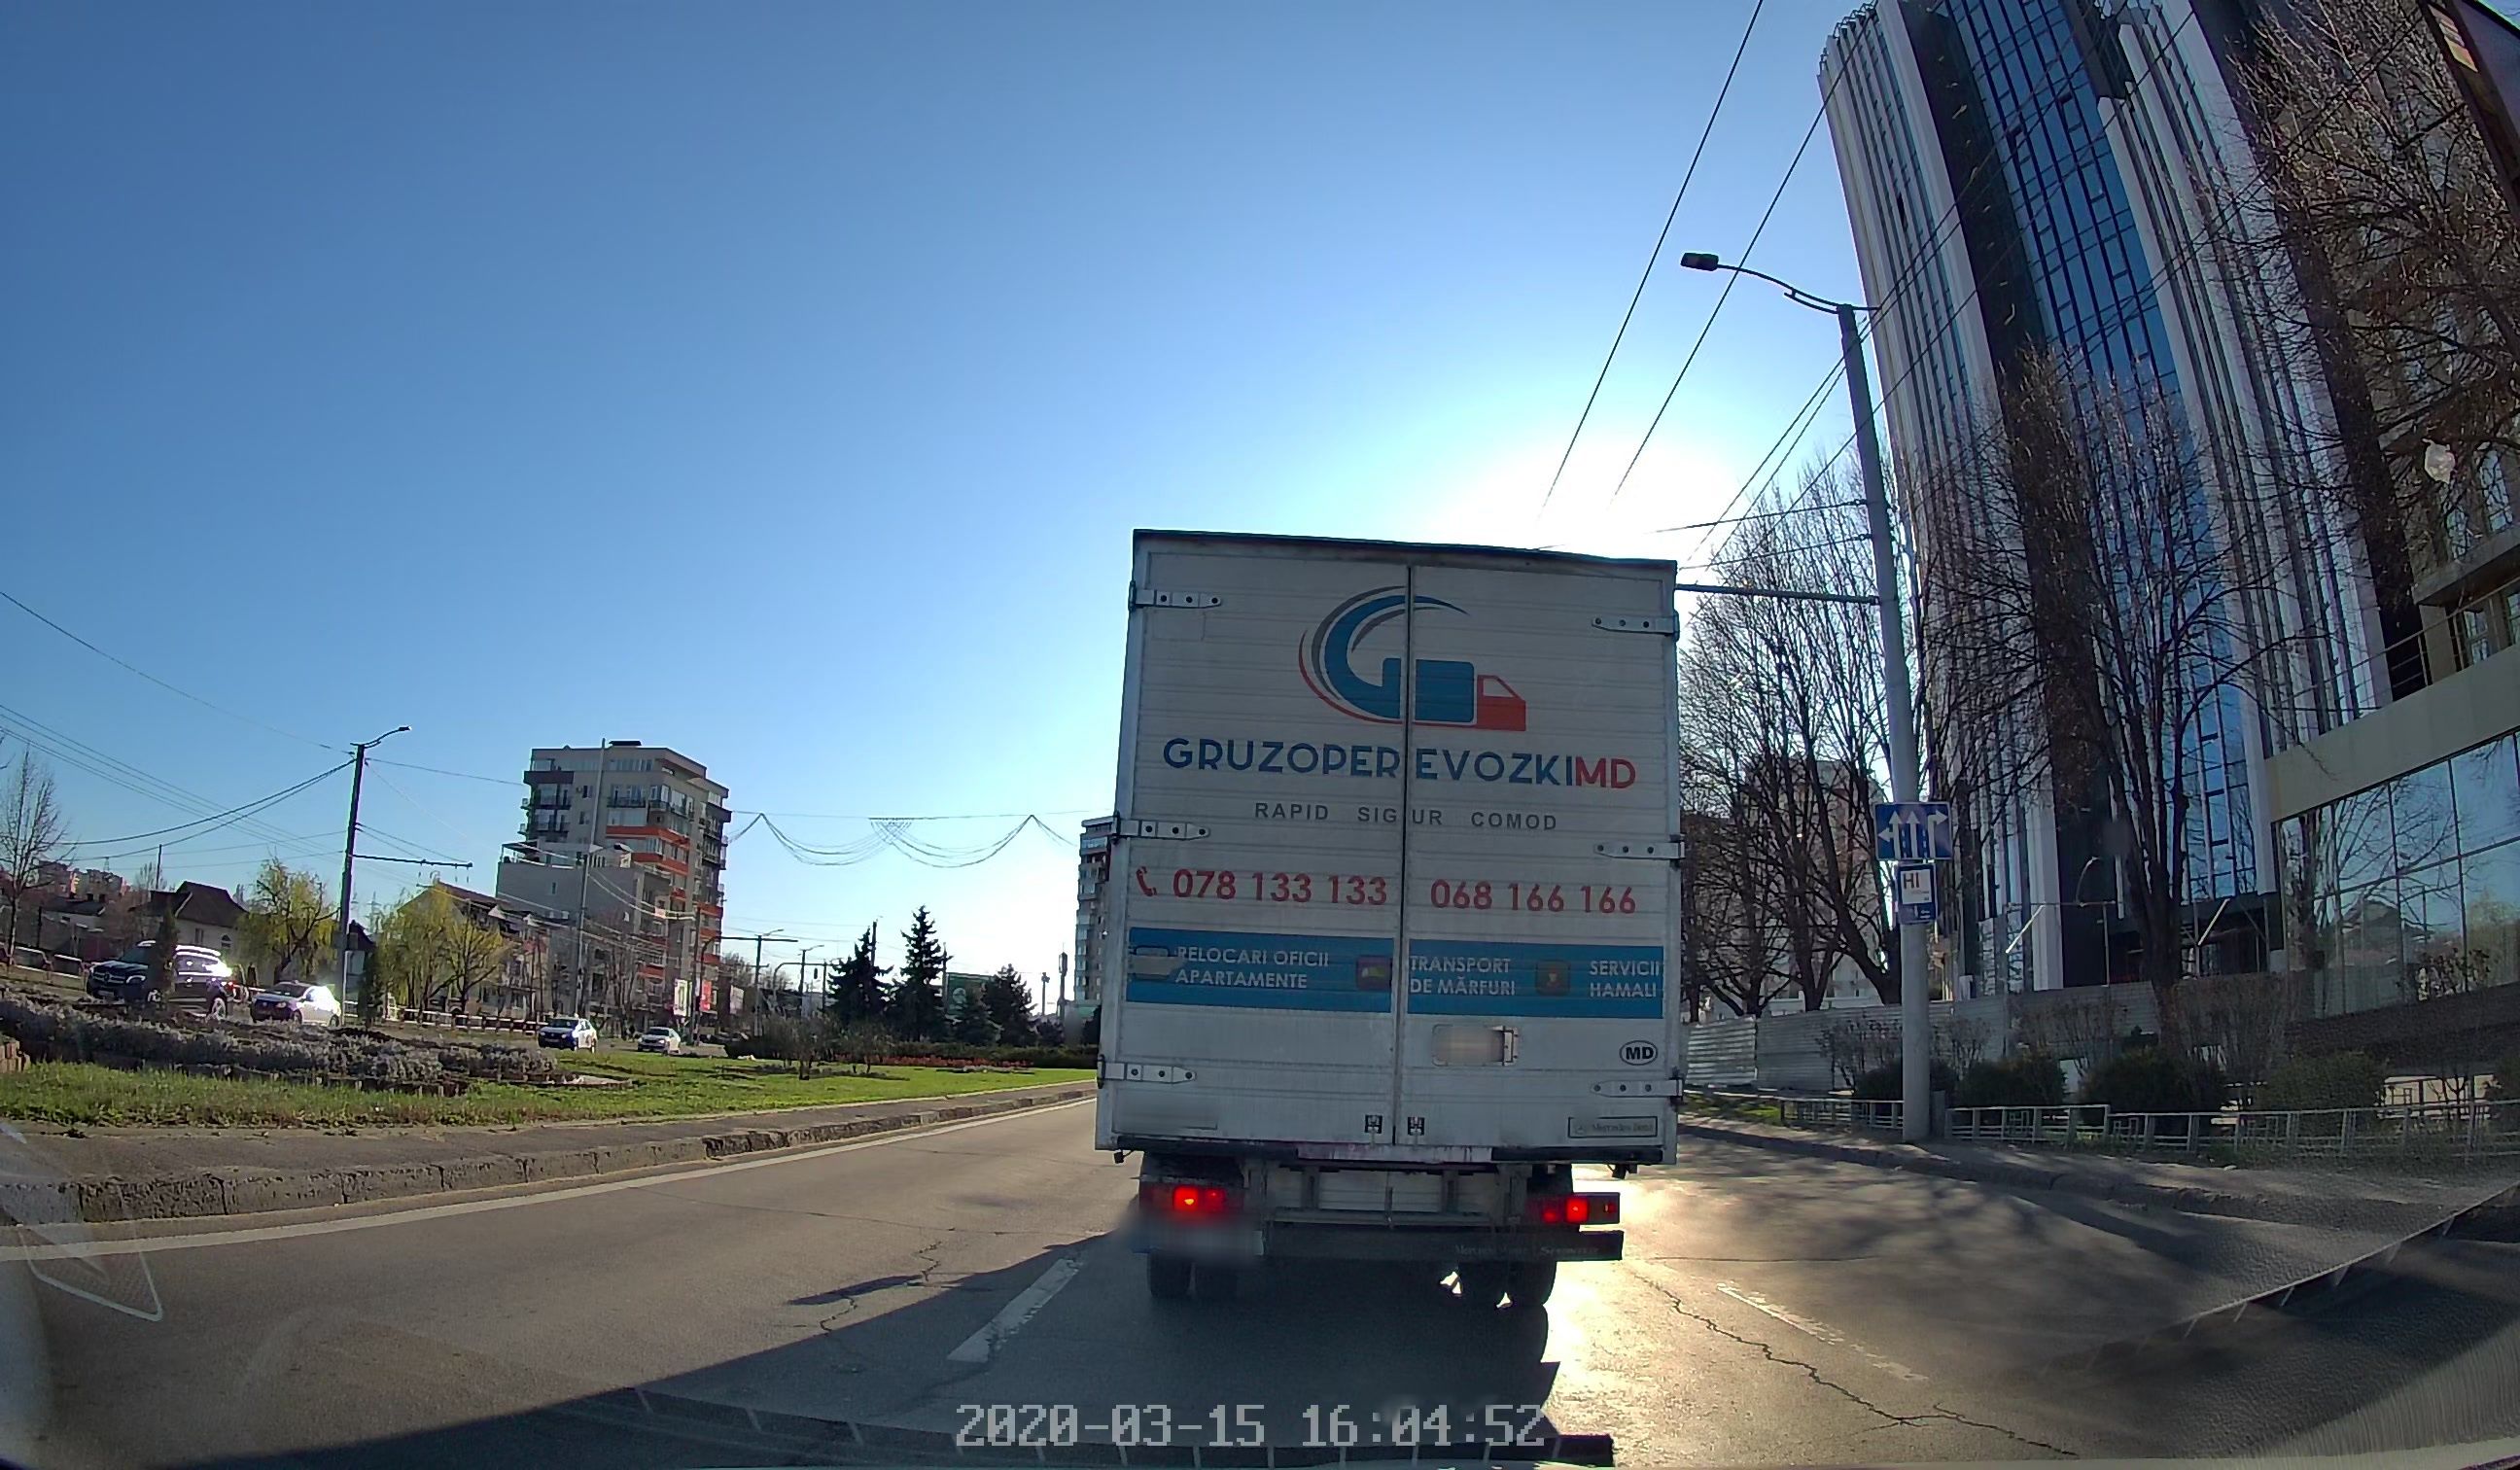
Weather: clear
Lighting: day
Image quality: good
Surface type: driving surface
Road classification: primary
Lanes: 3
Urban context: urban centre
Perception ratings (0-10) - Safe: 3.77, Lively: 2.7, Beautiful: 2.55, Boring: 6.76, Depressing: 6.38, Wealthy: 6.28